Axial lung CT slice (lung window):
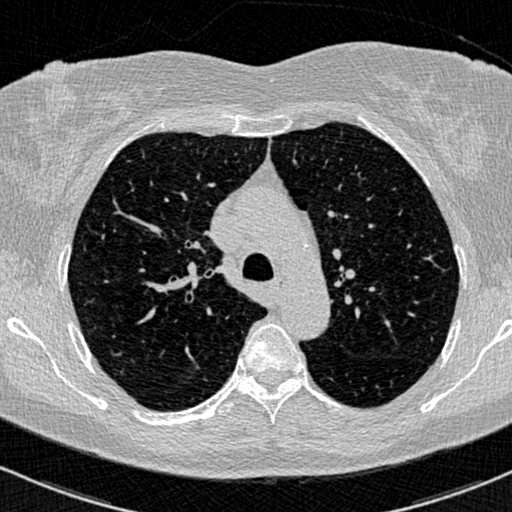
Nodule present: no